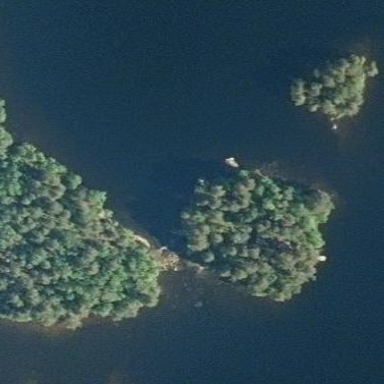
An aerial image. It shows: Image showing island.